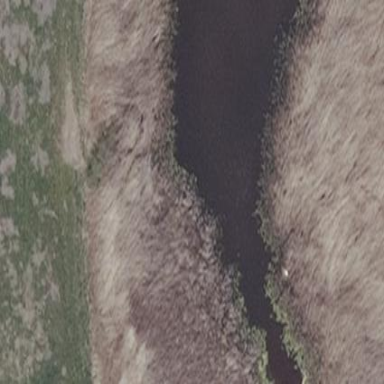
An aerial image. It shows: Pond with natural water.